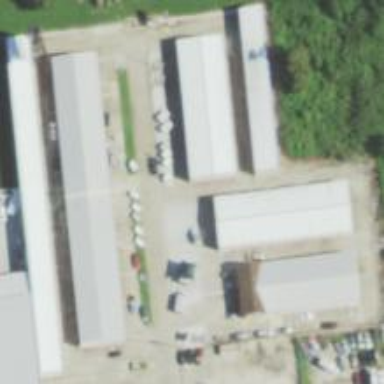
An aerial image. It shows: Area designated for garages used for storage rental.